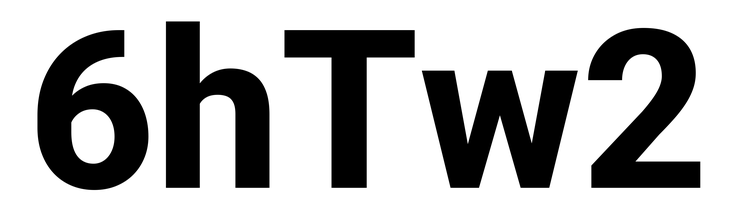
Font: Roboto_ExtraBold